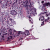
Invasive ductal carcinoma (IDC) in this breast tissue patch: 1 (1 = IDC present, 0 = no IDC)